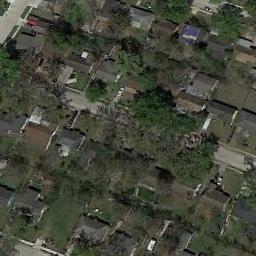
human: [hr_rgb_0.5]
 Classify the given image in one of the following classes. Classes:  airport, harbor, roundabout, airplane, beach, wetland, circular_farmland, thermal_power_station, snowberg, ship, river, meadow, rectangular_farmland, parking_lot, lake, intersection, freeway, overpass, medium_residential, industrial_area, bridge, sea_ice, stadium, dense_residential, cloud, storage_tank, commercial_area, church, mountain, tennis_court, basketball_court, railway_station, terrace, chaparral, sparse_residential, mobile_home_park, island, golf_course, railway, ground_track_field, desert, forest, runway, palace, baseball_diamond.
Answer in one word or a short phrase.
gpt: medium_residential